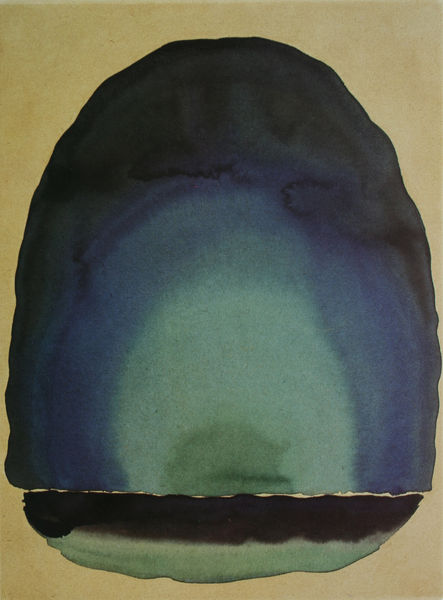
Titel: Light coming on the Plains II
Künstler: Georgia O'Keeffe
Standort: Fort Worth (Texas)
Institution: Amon Carter Museum
Schlagwörter: blau, meer, wasser, aquarell, grün, grau, schwarz, beige, stein, oval, rund, abstrakt, rechteck, form, grotte, zentrum, opal, träger, geborgen, ausdehnung, glaskugel, achat, keeffe, getragen, o'eeffe, georgia, o´keeffe